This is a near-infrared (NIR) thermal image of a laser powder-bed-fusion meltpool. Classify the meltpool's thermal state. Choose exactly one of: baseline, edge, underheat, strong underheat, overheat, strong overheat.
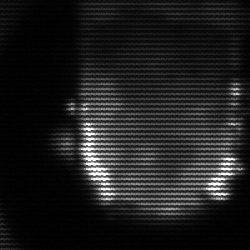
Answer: baseline